Question: How can I change language used on map buttons and terms of use ? I am using Google Maps API 2 (to be exact ASP.NET <URL>
Does this depends from browser language. I can see on some sites that this text is localized and can't find any way to do that.
Here is the screenshot of text that I would like to localize:

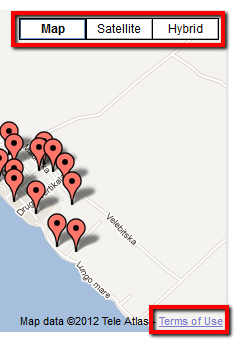
Answer: Use the hl-parameter when including the gMap2-library
e.g: force croatian to be used as language:('hl=hr')
'''
<script
src="http://maps.google.com/maps?hl=hr&file=api&amp;v=2&amp;sensor=false&amp;key=yourKey"
type="text/javascript"></script>
'''
---
When using V3 the parameter-name will be instead of